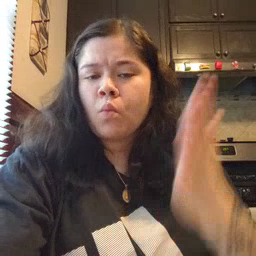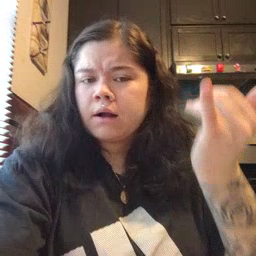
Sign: why